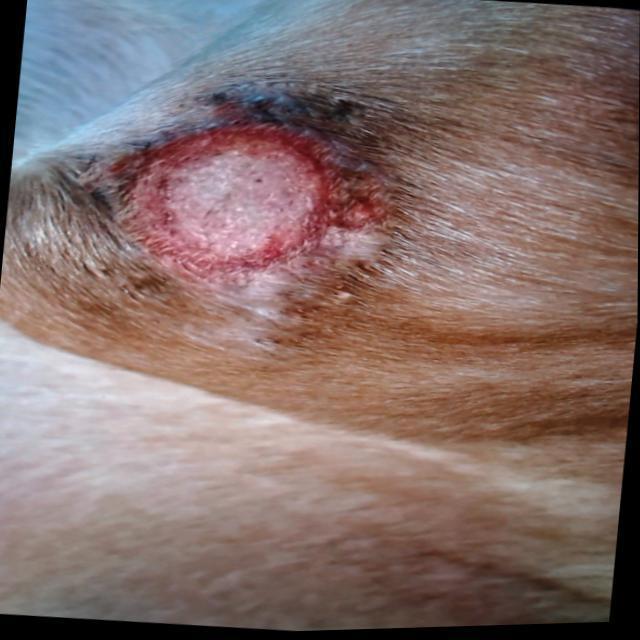
Canine ringworm (Dermatophytosis) — fungal infection caused by Microsporum or Trichophyton. Presents with circular alopecia, scaling, crusting, and broken hairs.